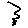
Label: zigzag